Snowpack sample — Loveland Pass, Silver Plume, Colorado, USA (1/12/25, 11:40 AM MST)
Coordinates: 39.66, -105.88
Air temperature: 7 °F
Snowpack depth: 140 cm
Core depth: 10 cm
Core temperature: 41 °F
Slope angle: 11°, slope face: 30°
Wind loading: high
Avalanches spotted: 2
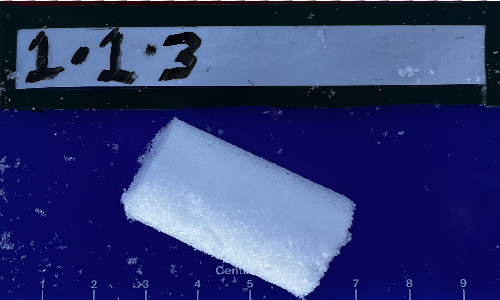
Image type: core
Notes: Pilot using slightly modified coring method that took too large segment for snow profile picturing, advised not to use in higher level models. Two avalanche on south face nearby, partially cloudy with light snow in the last 24 hours. Lots of wind loading on eastern features.